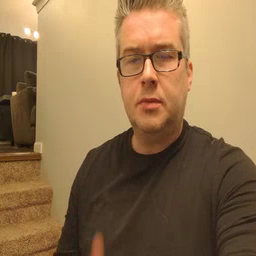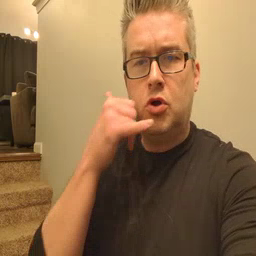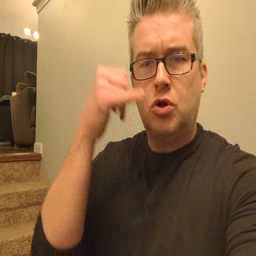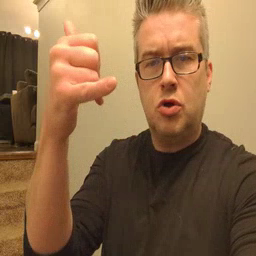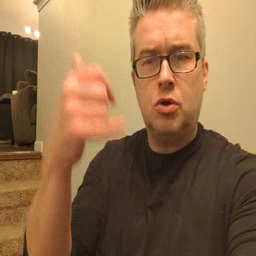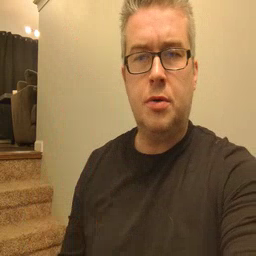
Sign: callonphone